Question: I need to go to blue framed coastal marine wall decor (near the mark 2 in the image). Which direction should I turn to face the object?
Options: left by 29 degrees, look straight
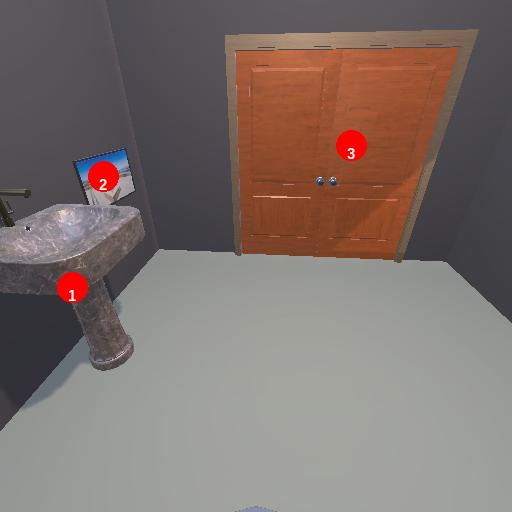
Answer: left by 29 degrees